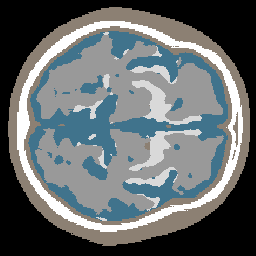
Label: no_lesion